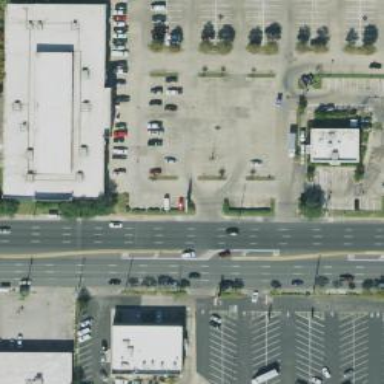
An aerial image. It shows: Parking space.